Field crop: maize
Growth stage: 2
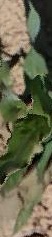
Species: maize